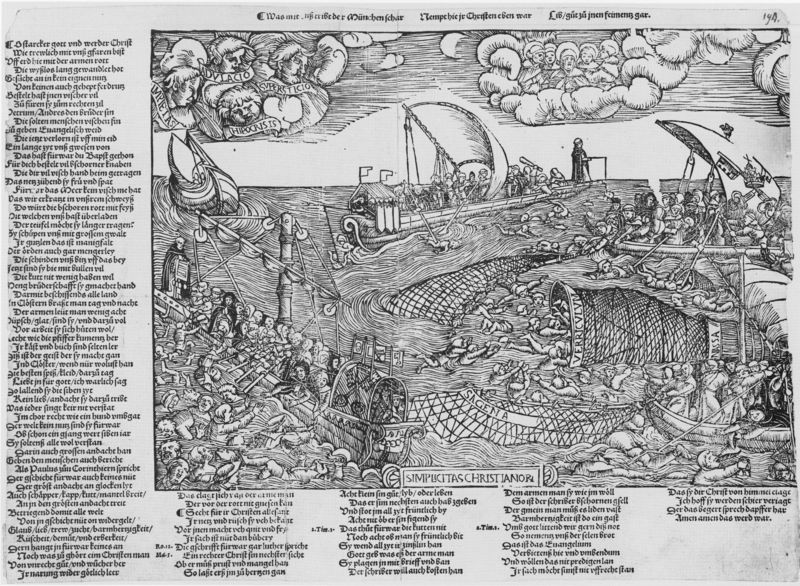
Titel: Was mit vnß tribt der München schar
Standort: Zürich.
Institution: Wickiana
Schlagwörter: dunkel, gott, himmel, kampf, mann, meer, wasser, weiß, wolken, fluss, frauen, menschen, see, grau, hell, köpfe, männer, schwarz, szene, zeichnung, haus, tiere, wolke, karo, masse, menge, gericht, bild, wind, sonne, hochwasser, blatt, arbeit, boot, boote, ruder, engel, schiff, schiffe, schrift, segel, wellen, papier, fischer, mast, netze, segelschiff, grafik, graphik, klein, spalten, rand, hafen, strömung, flut, not, schiffbruch, seile, sturm, untergang, unwetter, wellengang, kartusche, ruderer, inschrift, zahlen, ziffern, eng, tusche, mond, buch, druck, schnitt, simplicissimus, schraffur, radierung, stich, seite, illustration, schwarzweiß, text, buchstaben, durcheinander, überschrift, schlange, allegorie, namen, buchseite, karte, strudel, jüngstes gericht, leid, rollen, mönch, heilige, fang, tagelage, bänder, kupferstich, christen, netz, verse, gewölk, reuse, retten, rettung, fische, fischen, inschriften, latein, mee, fischfang, christenverfolgung, fals, heiligenscheine, barke, gottvater, absatzv, erse, fangnetz, gebläht, majuskeln, maschen, sprachbänder, schriftbänder, sintflut, bildtext, ertrinken, schiffsunglück, hohe see, ertrinkende, fischnetz, booge, seekarte, gallere, illustrierung, nettze, buchtext, malstrom, seebrüchige, seiete